Question: how can i make Android activity UI with rounded corners?
i got background.xml made with rounded corners, but when i start the activity with that background the corners are still white and sharp , just like in basic activity.

Is there a way to make it rounded?
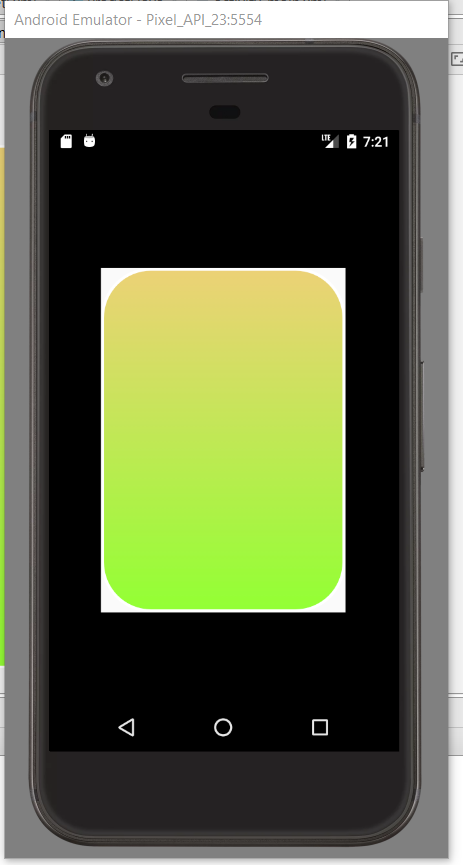
Answer: > with that background the corners are still white and sharp
That's most likely because you set it to white yourself. Instead of white you want it transparent: '0x00000000'. Note that's 'ARGB' so bytes and first one is alpha (0x00 - fully transparent, 0xFF - fully opaque).